Question: I have found umpteen posts which begin like Then such posts go on to describe how it is actually stored, via linked lists or whatever. For example, this <URL> says that
> Each Index row contains a Key value and a pointer to either an
Intermediate level page in the B-tree, or a Data row in the Leaf level
of the Index. The Pages in each level of the Index are linked in a
Doubly-linked list. The Pages in the Data chain and the rows in them
are ordered on the value of the Clustered Index key.
That brings me to my question, the data pages the place where the table data are stored, right? So if they are sorted and the data within them also are sorted according to the indexed column value, why is it wrong to say that the clustered index keeps the table data in sorted order? Here is a pic from Kalen Delaney's book, which shows that the leaf pages in a table with CI are all sorted according to the CI value:

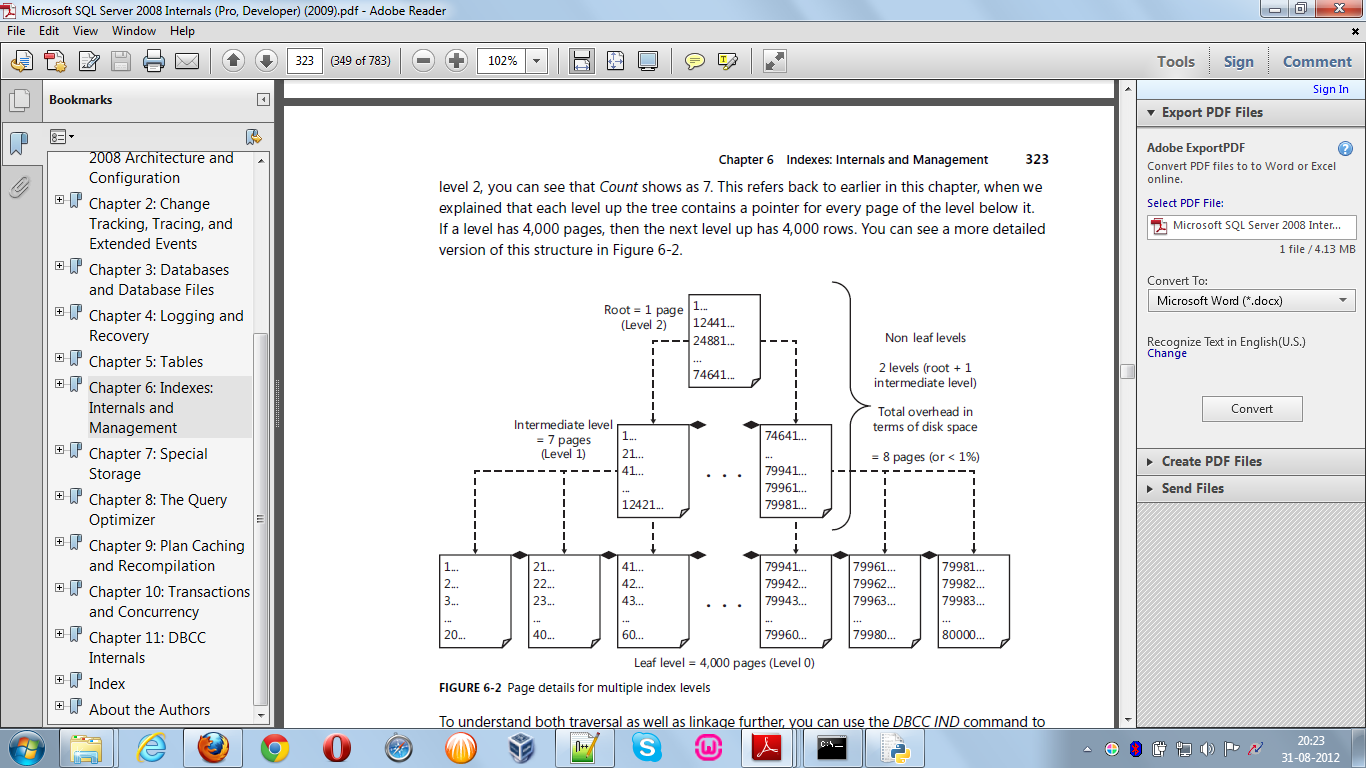
Answer: You're right.
Clustered indexes do physically sort the data inside the table based on the Clustered Index Keys. If that was the case then the inserts into the middle of a large table with no free space would require huge amounts of IO to make room for the new record.
Instead a new page is allocated from anywhere in the file and linked into the linked list.
The degree to which the physical order of pages differs from the logical order is the extent of logical fragmentation. Rebuilding or reorganizing the index can reduce this.